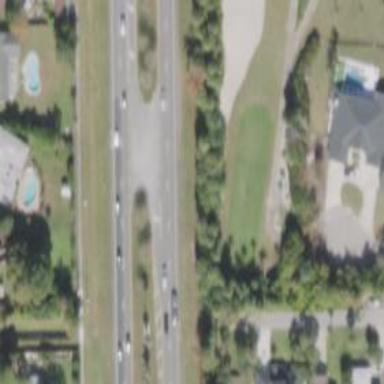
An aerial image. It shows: Primary link highway.